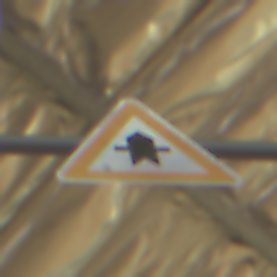
Verkehrszeichen: Vorfahrt
Umgebung: Roofed, Special
Tageszeit: MorningAfternoon
Wetter: NotSpecified
Licht: Artificial
Jahreszeit: NotSpecified
Kontrast: MediumContrast